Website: lowes
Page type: review-order
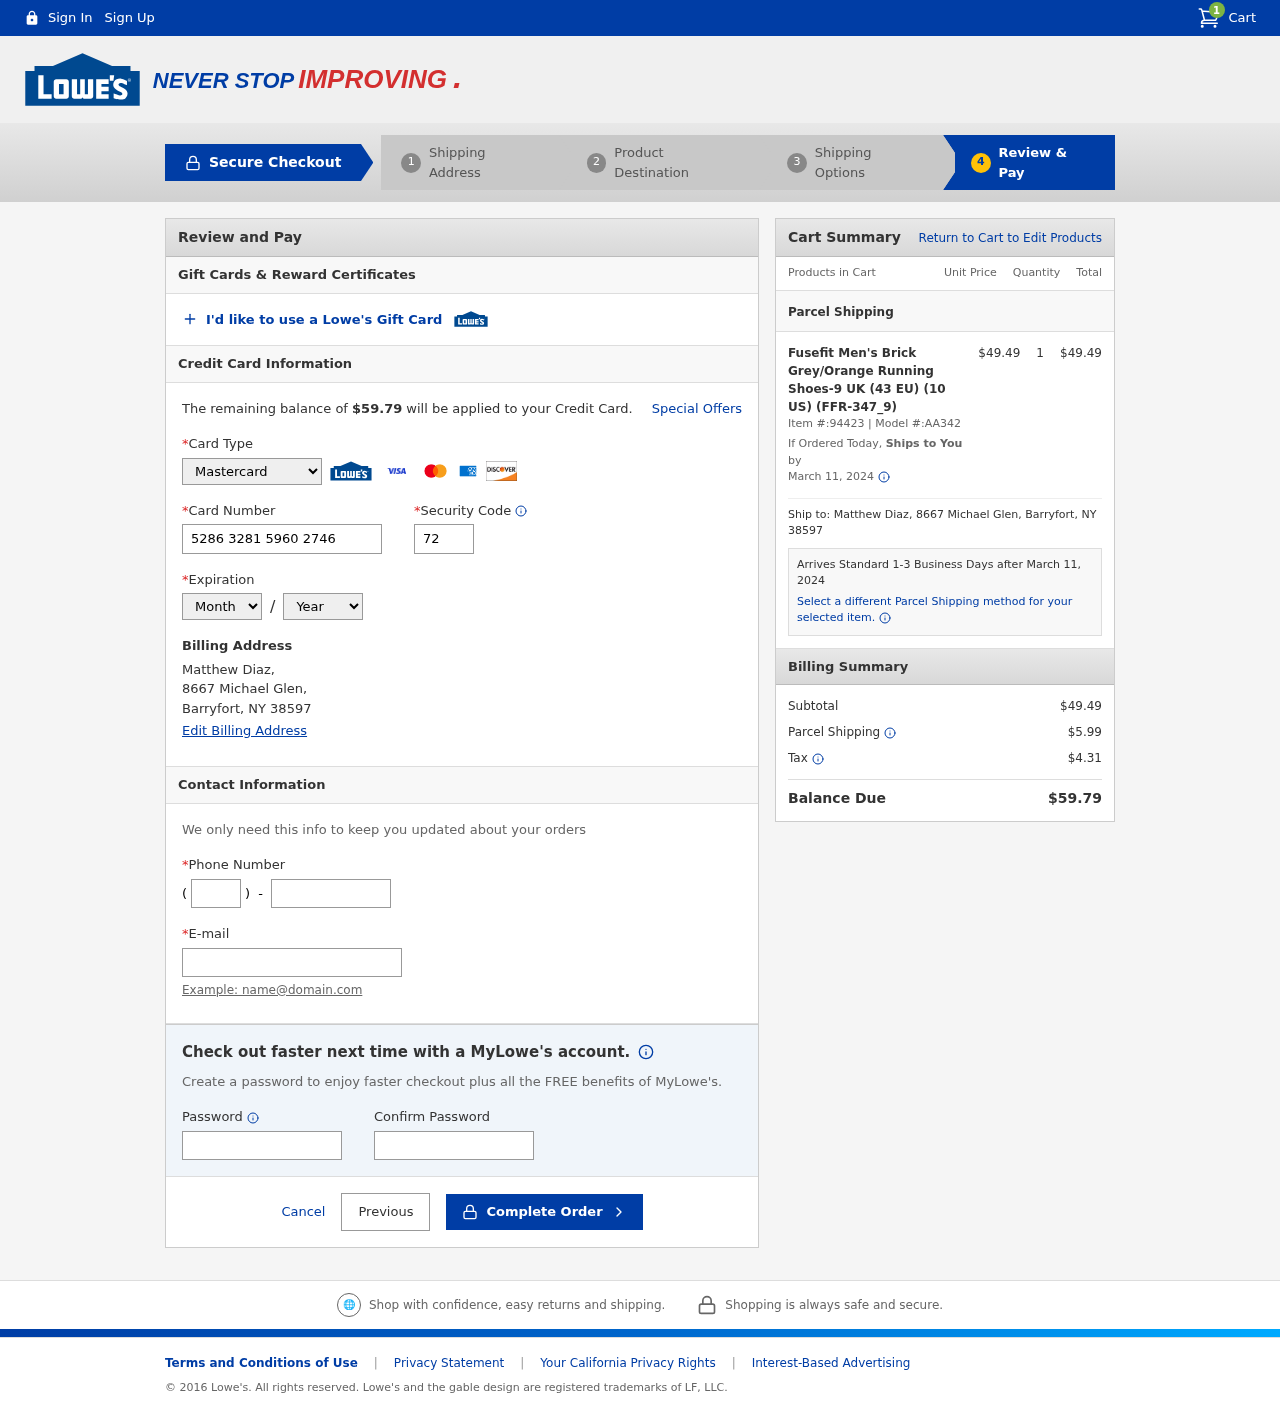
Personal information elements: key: PII_CARD_CVV
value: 720
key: PII_CARD_EXPIRY_MONTH
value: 09
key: PII_CARD_EXPIRY_YEAR
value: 27
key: PII_CARD_NUMBER
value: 5286 3281 5960 2746
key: PII_CARD_TYPE
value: Mastercard
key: PII_CITY
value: Barryfort
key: PII_EMAIL
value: matthewdiaz@gmail.com
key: PII_FULLNAME
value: Matthew Diaz,
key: PII_PHONE
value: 6722959287
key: PII_PHONE_AREA
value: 672
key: PII_POSTCODE
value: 38597
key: PII_STATE_ABBR
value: NY
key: PII_STREET
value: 8667 Michael Glen
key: PII_STREET
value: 8667 Michael Glen,
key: PII_FULLNAME2
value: Matthew Diaz
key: PII_POSTCODE_FULL
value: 38597
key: PII_CITY_STATE
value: Barryfort, NY
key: PII_CITY_STATE_ZIP
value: Barryfort, NY 38597
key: PII_POSTCODE_NUMERIC
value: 38597
Product elements: key: PRODUCT1_NAME
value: Fusefit Men's Brick Grey/Orange Running Shoes-9 UK (43 EU) (10 US) (FFR-347_9)
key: PRODUCT1_PRICE
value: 49.49
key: PRODUCT1_QUANTITY
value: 1
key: PRODUCT1_ITEM_NUMBER
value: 94423
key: PRODUCT1_MODEL_NUMBER
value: AA342
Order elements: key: ORDER_NUM_ITEMS
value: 1
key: ORDER_TOTAL
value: $59.79
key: ORDER_SHIPPING_DATE
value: March 11, 2024
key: ORDER_SUBTOTAL
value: $49.49
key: ORDER_SHIPPING_DATE2
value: March 11, 2024
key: ORDER_SUBTOTAL2
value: $49.49
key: ORDER_SHIPPING_COST
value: $5.99
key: ORDER_TAX
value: $4.31